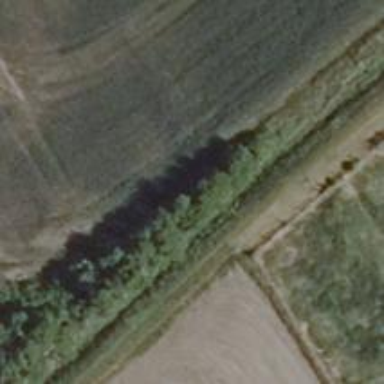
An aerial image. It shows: Row of trees in natural setting.